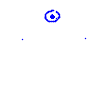
Particle: kaon